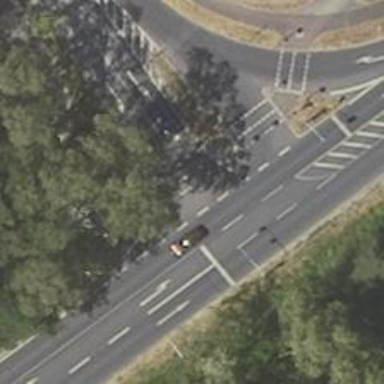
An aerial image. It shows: Road with traffic signals.